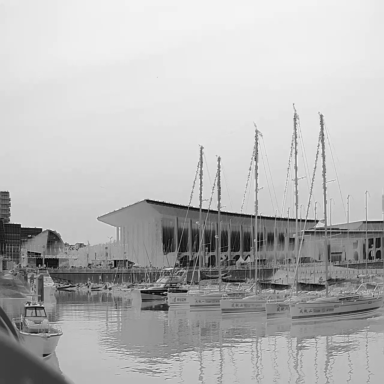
There are five sailboats in the infrared image.